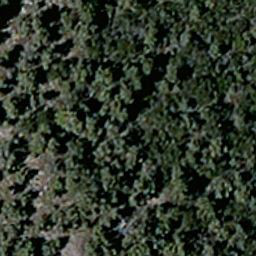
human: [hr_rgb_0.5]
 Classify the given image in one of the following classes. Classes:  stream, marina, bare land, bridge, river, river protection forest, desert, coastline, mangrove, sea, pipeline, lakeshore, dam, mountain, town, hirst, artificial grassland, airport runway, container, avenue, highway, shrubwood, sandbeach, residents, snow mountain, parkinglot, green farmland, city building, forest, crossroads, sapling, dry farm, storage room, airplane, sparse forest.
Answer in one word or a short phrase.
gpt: sparse forest